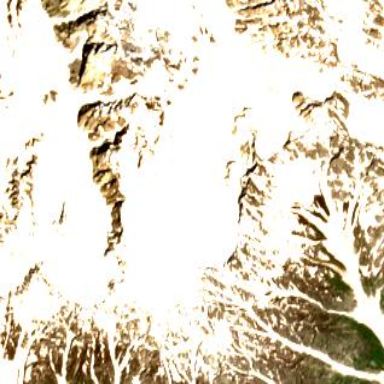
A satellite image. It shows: Stunning view of glacier.